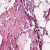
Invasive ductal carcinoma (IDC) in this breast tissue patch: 0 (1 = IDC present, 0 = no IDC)